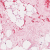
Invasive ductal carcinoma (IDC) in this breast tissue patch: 0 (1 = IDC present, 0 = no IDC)